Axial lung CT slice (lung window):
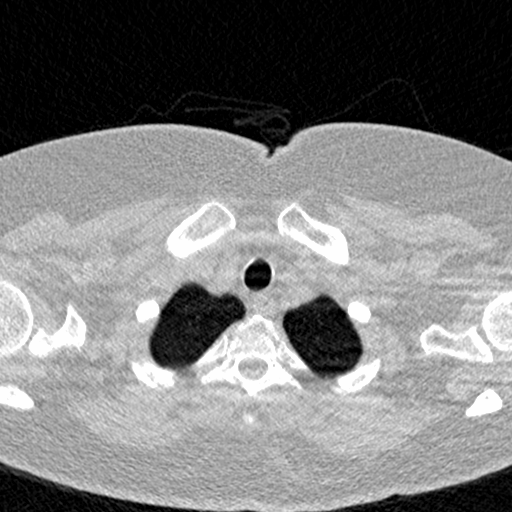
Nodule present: no